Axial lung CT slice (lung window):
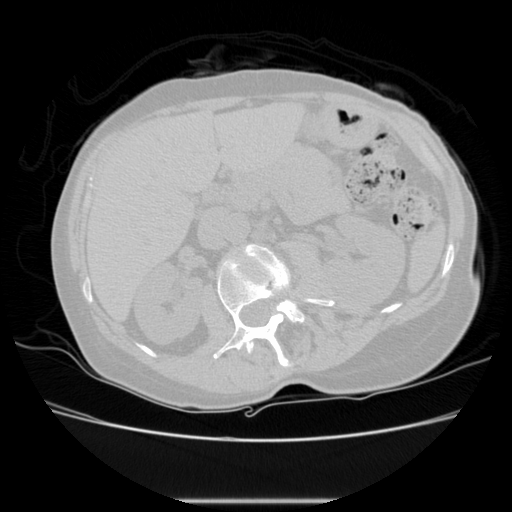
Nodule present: no